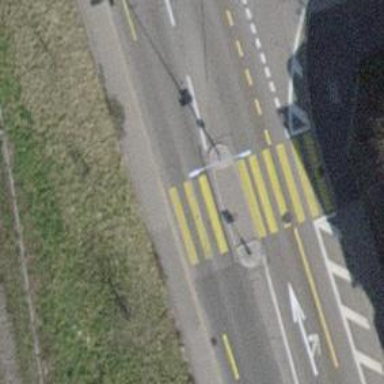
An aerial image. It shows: Uncontrolled zebra crossing with central island.